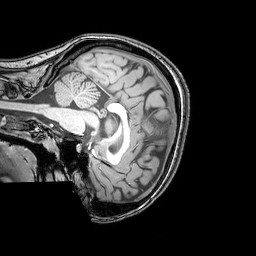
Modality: T1w
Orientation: sagittal
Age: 21
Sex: female
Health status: healthy
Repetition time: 0.081 s
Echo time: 0.037 s